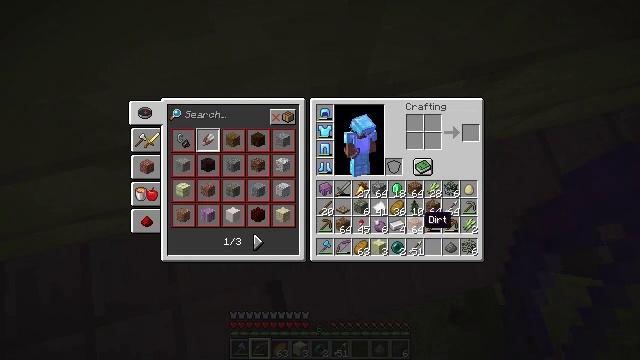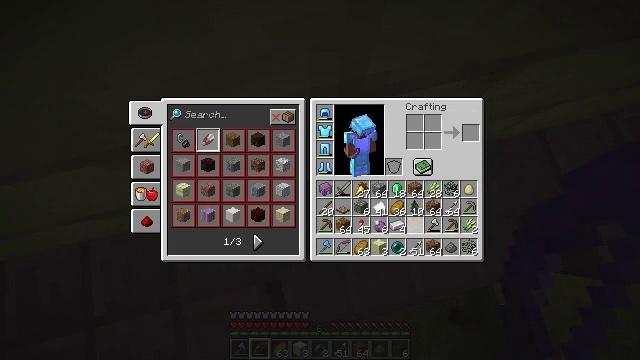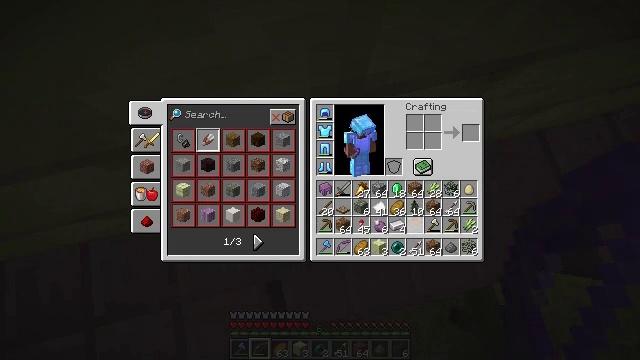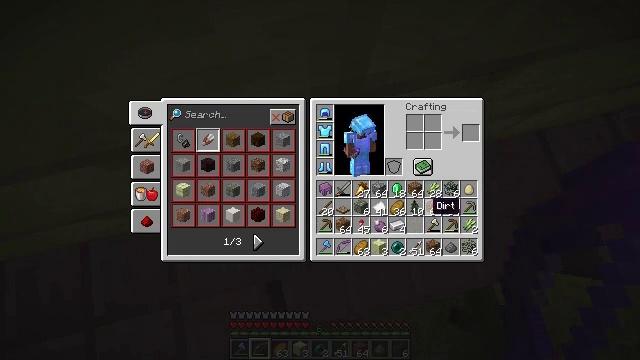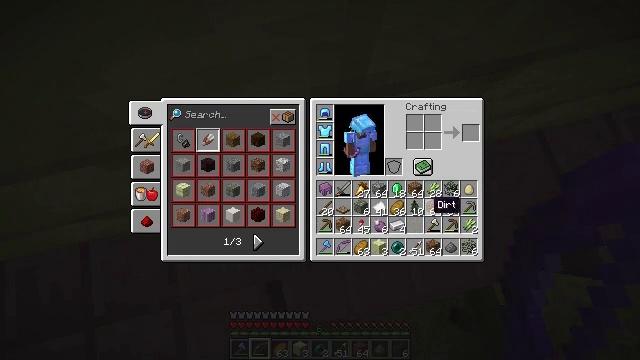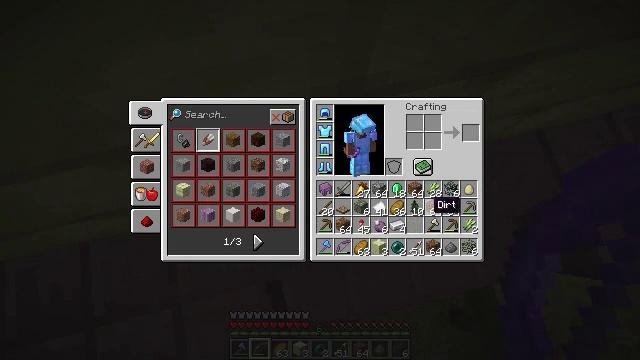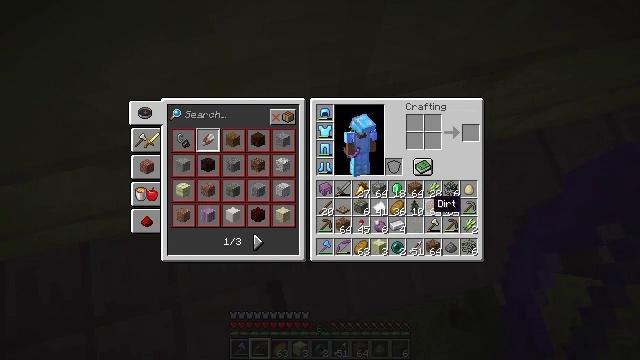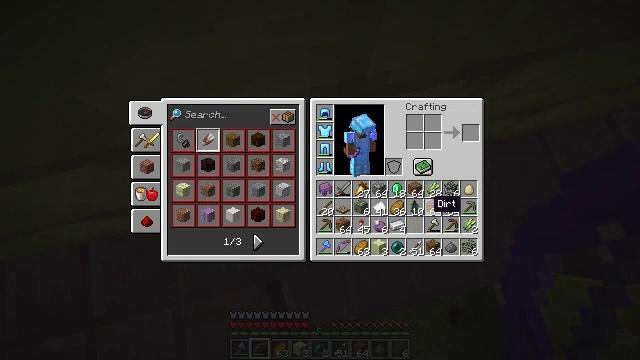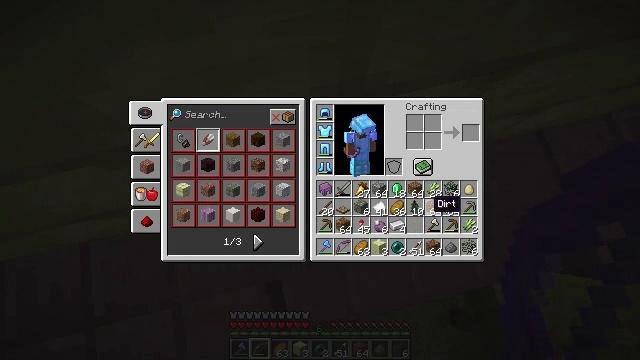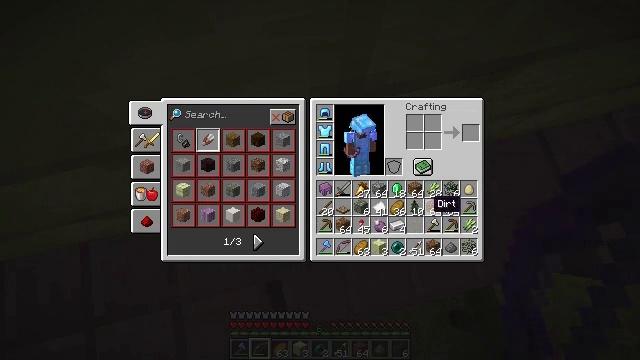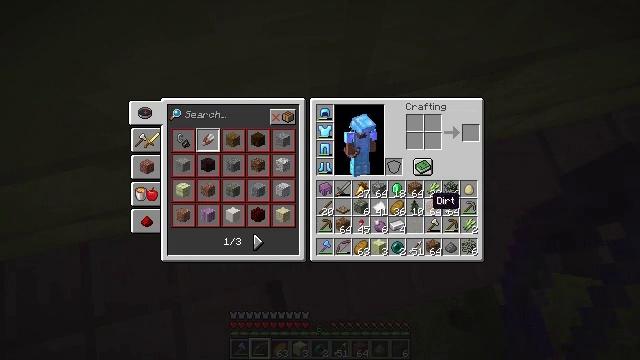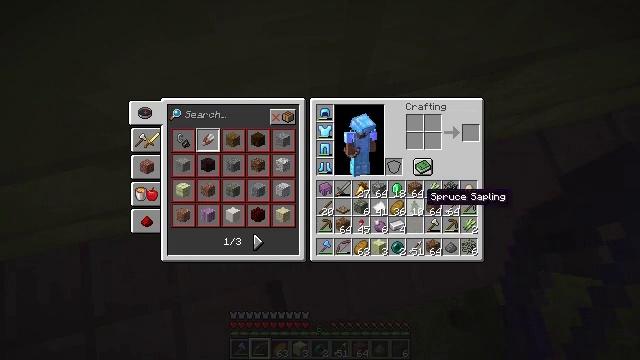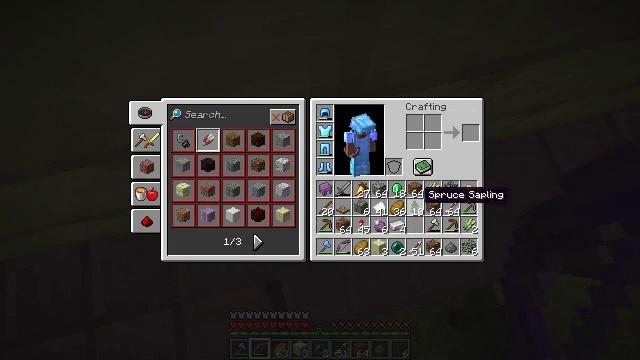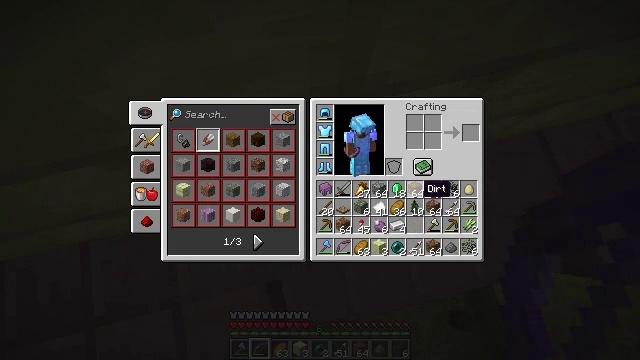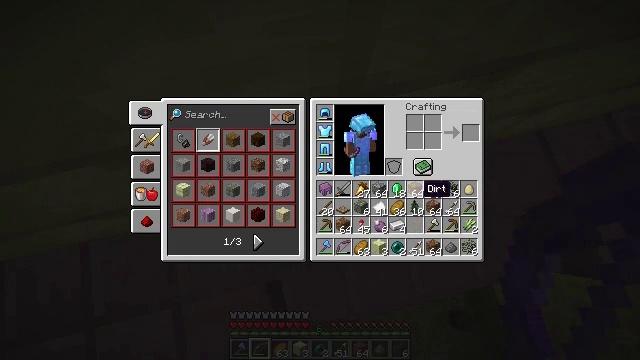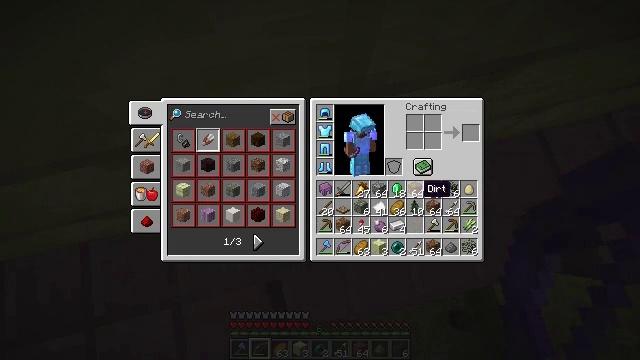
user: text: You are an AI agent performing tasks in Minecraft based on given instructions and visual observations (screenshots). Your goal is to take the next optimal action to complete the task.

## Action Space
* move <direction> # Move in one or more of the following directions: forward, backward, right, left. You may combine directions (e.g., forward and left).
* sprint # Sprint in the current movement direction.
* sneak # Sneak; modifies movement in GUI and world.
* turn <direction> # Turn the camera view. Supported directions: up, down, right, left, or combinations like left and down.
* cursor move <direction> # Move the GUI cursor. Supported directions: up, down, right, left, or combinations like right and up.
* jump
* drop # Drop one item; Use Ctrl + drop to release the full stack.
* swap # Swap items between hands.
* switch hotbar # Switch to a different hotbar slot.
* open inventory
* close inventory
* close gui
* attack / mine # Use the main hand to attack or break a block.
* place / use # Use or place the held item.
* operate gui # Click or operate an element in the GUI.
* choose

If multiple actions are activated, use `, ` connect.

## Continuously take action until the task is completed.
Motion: motion action
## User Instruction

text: Remove an iron axe from the inventory.
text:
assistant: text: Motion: sneak, operate gui
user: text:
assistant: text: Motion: sneak, operate gui
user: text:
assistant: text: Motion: sneak, cursor move up
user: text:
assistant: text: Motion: sneak
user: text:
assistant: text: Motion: sneak
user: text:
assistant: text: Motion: sneak
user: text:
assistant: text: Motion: sneak
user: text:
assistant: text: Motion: sneak, operate gui
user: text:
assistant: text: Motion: sneak, operate gui
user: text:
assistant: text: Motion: sneak, operate gui
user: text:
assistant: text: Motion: sneak
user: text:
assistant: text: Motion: sneak
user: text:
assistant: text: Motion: sneak
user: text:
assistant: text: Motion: sneak
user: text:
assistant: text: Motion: sneak
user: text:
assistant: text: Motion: sneak
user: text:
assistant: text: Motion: sneak
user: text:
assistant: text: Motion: sneak
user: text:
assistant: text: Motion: sneak, operate gui
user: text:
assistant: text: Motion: sneak, operate gui
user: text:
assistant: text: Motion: sneak, operate gui
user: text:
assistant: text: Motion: sneak
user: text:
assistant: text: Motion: sneak, cursor move down
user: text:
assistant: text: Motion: sneak, cursor move right and down
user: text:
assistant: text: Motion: sneak, cursor move down
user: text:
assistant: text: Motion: sneak
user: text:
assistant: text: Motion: sneak, cursor move down
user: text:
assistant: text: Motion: sneak
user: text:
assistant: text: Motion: sneak
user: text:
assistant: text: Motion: sneak